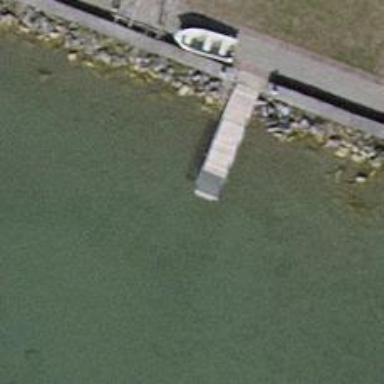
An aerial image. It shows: Man-made pier.